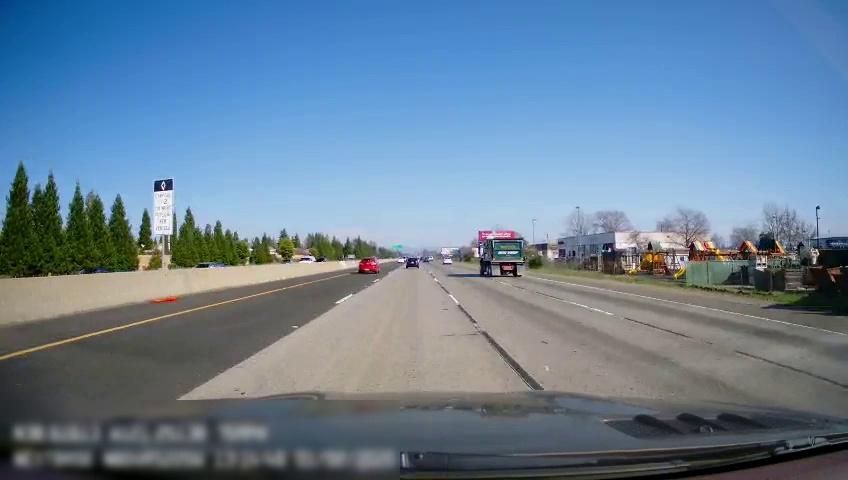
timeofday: Day
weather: Sunny
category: Vehicles | Car
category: Vehicles | Truck
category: Vehicles | Van
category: Vehicles | Car
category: Vehicles | Car
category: Drivable Space
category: Vehicles | Truck
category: Vehicles | Car
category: Vehicles | Car
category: Lanes | Alternate Lane
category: Lanes | Alternate Lane
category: Lanes | Current Lane
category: Lanes | Current Lane
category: Lanes | Alternate Lane
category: Traffic | Signs